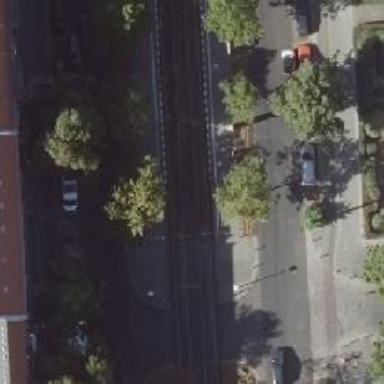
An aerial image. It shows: Tram stop.